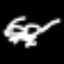
Label: hourglass